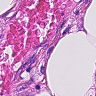
Metastatic tissue present: yes